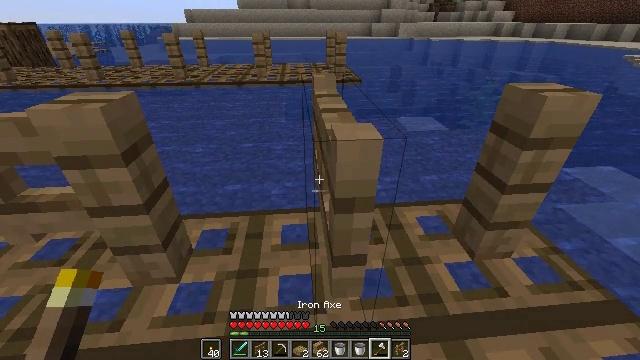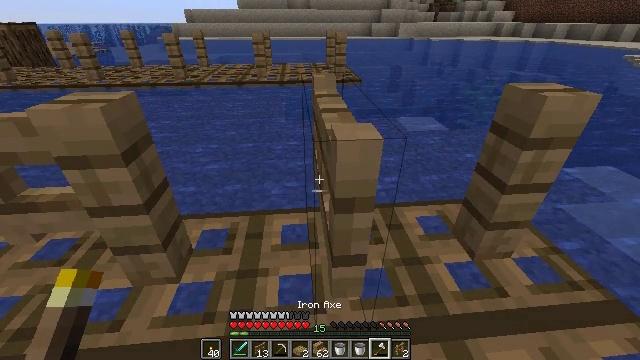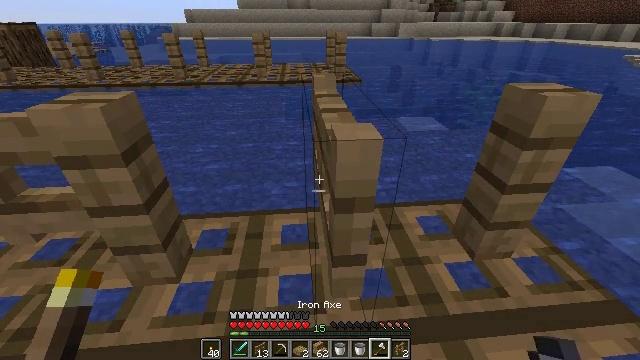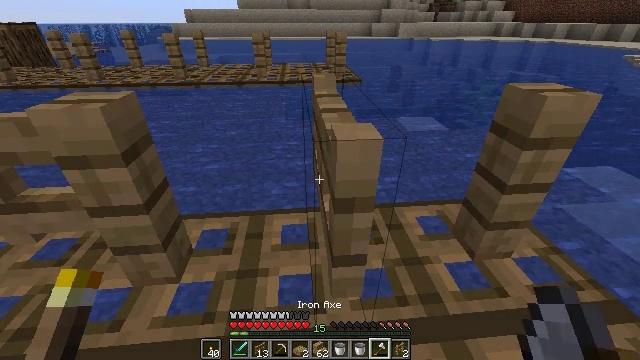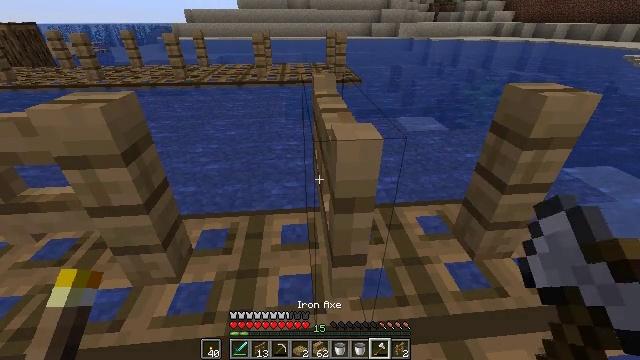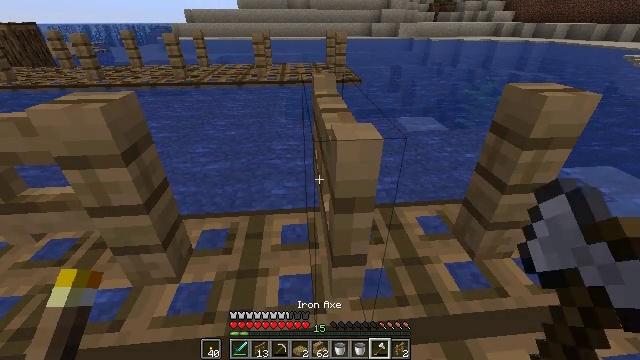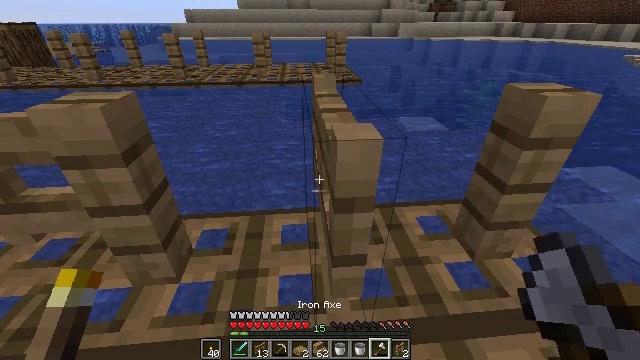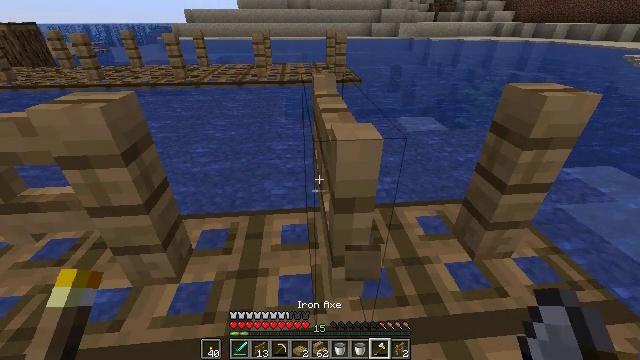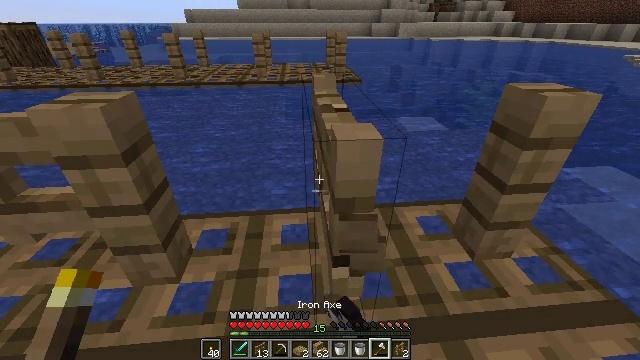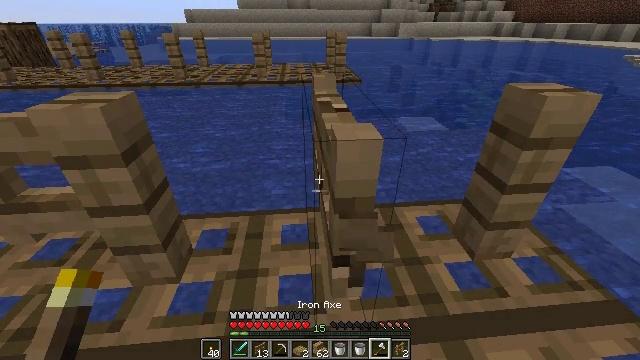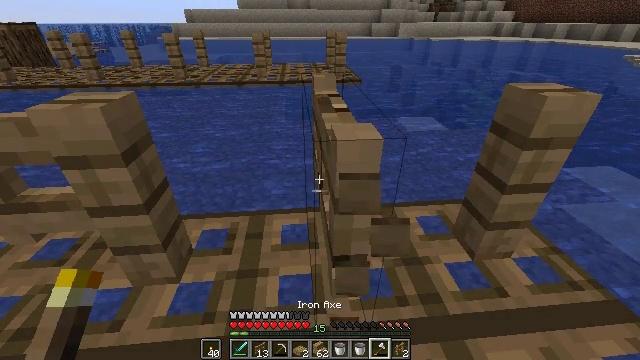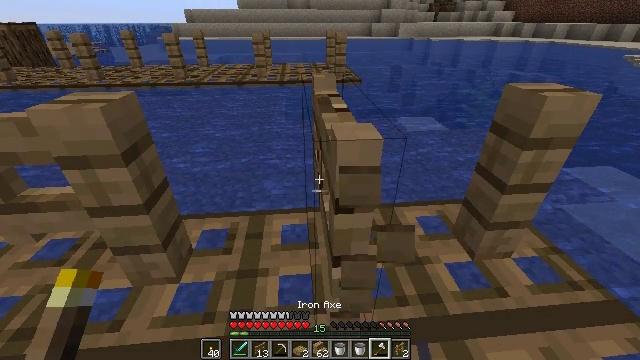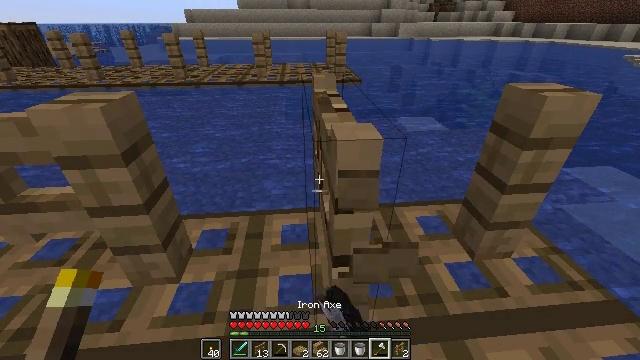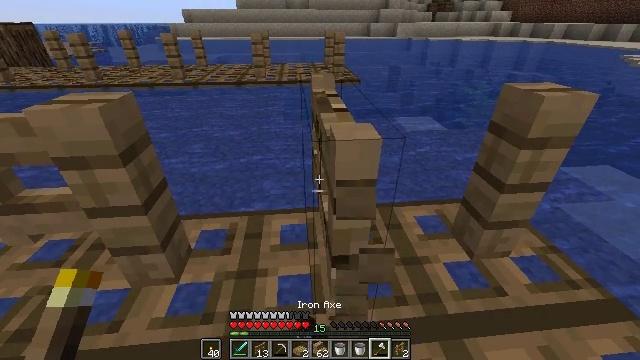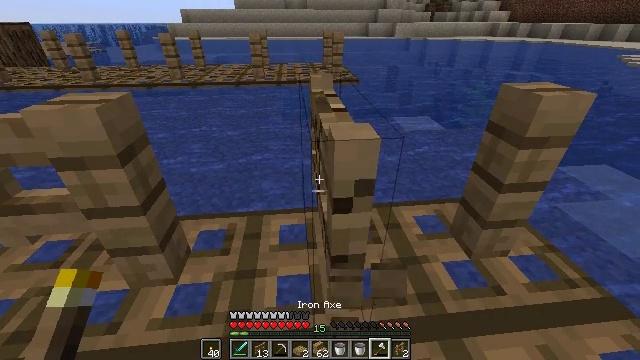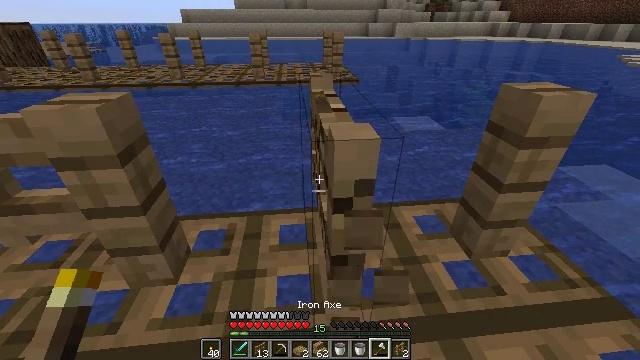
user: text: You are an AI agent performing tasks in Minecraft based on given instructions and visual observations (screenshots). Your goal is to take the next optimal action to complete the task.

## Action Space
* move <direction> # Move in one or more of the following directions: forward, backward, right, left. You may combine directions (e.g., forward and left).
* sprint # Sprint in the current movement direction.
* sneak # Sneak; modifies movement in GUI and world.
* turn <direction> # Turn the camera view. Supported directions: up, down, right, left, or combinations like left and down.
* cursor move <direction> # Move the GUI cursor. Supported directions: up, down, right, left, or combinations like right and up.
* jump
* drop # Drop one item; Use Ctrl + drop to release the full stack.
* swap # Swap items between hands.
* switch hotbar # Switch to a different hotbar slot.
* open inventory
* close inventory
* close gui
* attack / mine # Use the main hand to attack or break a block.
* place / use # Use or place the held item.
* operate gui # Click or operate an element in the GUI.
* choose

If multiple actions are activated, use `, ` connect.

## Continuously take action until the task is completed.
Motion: motion action
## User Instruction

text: Break the oak fence gate to collect it.
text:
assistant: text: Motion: sneak
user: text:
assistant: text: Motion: sneak
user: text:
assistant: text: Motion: sneak
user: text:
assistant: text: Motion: sneak
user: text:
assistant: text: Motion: sneak
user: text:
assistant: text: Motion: sneak
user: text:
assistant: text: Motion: sneak, attack / mine
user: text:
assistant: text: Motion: sneak, attack / mine
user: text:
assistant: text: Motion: sneak, attack / mine
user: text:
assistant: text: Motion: sneak, attack / mine
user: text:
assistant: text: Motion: sneak, attack / mine
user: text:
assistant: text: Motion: sneak, attack / mine
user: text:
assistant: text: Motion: sneak, attack / mine
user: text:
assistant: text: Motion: sneak, attack / mine
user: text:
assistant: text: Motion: sneak, attack / mine
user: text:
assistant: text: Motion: sneak, attack / mine
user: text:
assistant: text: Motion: sneak, attack / mine
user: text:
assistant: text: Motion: sneak, attack / mine
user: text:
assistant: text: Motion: sneak, attack / mine
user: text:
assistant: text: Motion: sneak, attack / mine
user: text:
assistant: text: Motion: sneak, attack / mine
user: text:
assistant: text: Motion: sneak, attack / mine